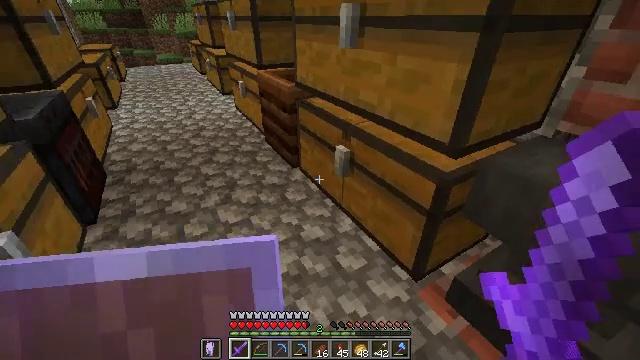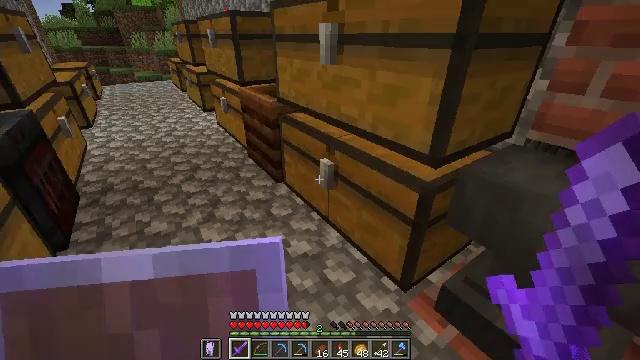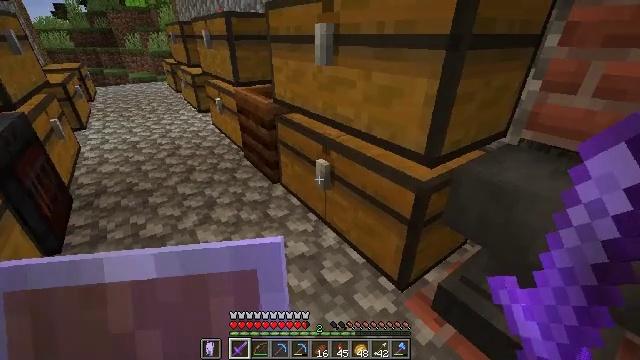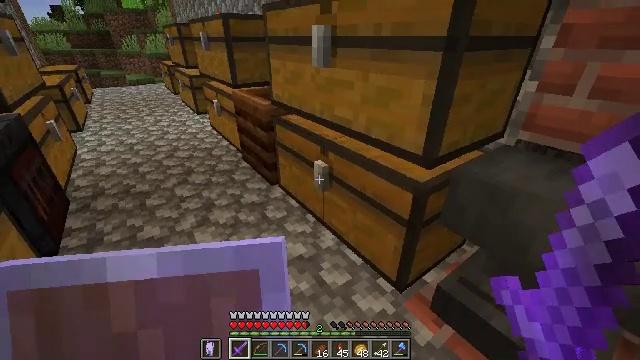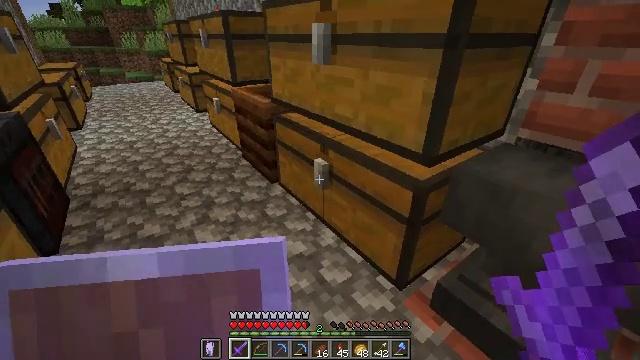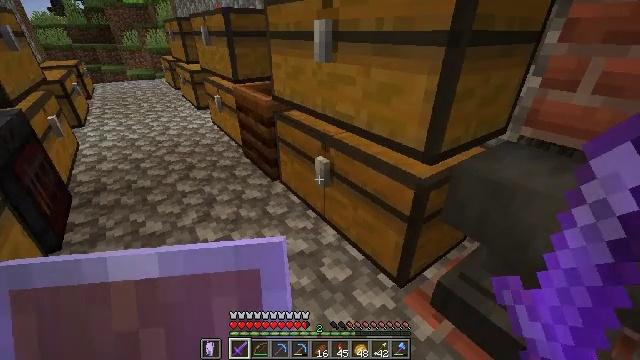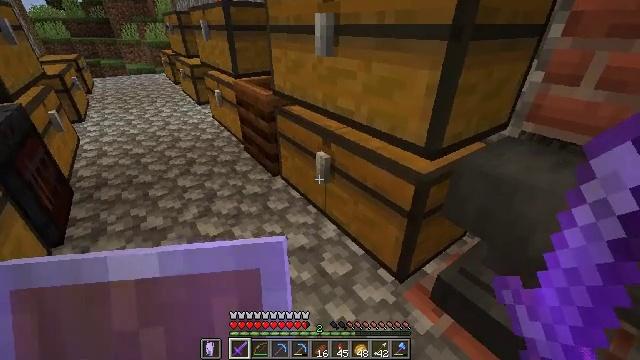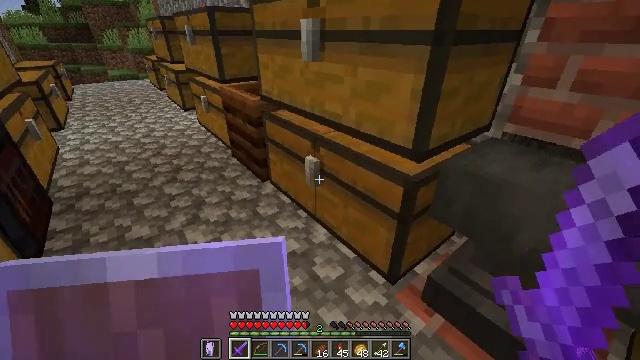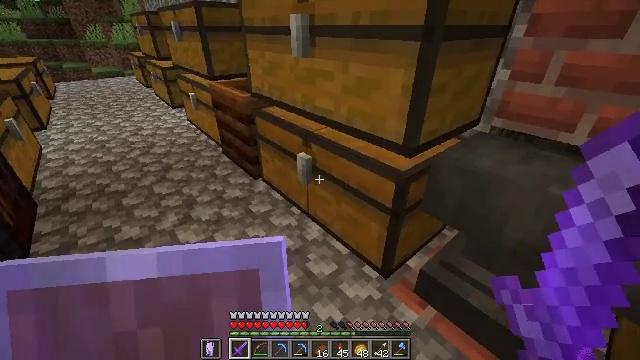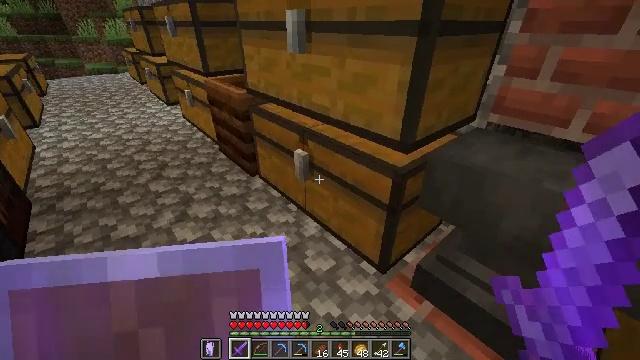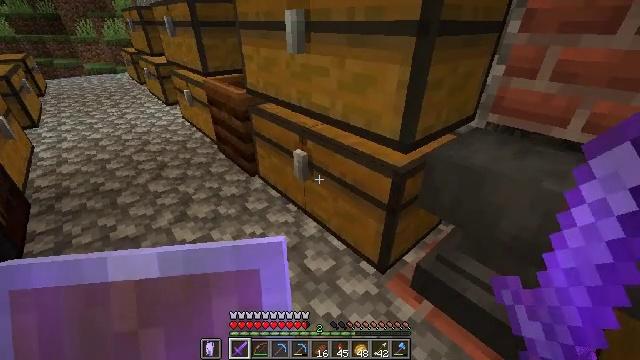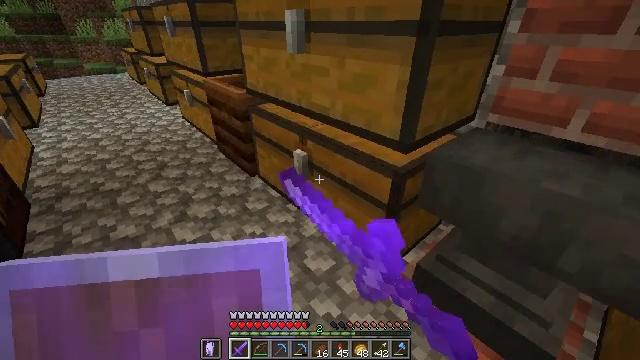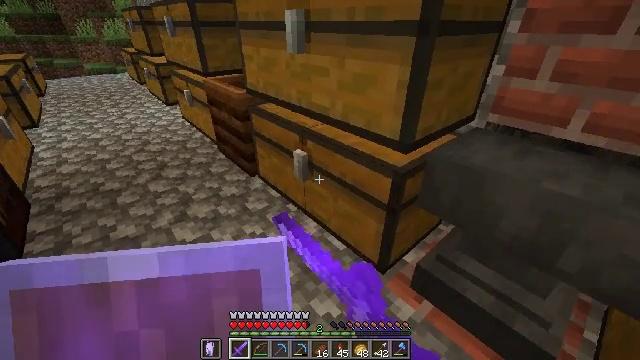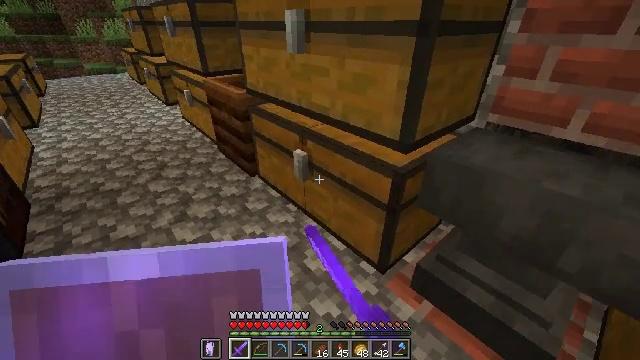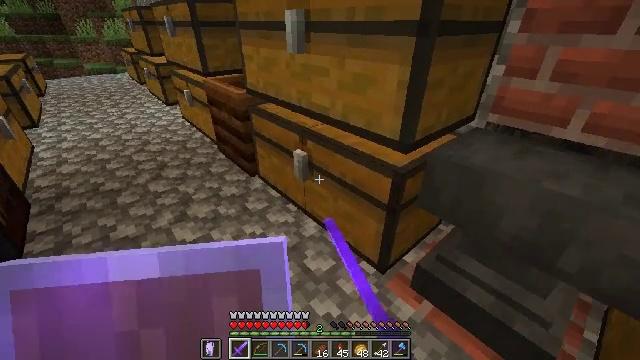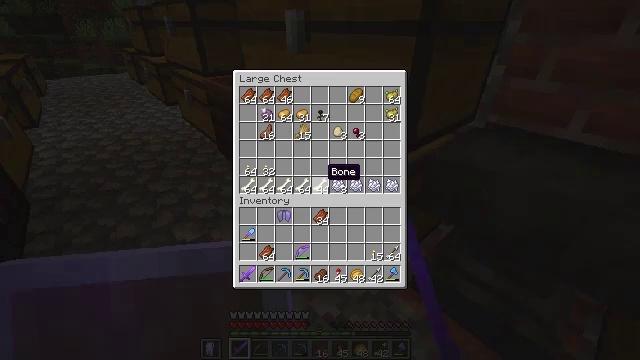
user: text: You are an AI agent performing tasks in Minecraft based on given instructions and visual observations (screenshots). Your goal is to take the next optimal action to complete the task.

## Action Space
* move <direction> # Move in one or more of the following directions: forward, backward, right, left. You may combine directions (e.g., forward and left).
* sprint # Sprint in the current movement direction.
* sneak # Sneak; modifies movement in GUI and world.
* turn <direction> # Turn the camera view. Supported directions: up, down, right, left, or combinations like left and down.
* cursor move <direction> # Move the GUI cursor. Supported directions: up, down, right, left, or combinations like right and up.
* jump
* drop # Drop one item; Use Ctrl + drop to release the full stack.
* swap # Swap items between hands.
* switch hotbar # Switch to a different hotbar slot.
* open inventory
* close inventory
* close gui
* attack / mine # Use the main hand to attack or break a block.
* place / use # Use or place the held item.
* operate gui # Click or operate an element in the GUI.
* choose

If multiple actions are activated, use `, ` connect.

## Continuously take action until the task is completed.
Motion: motion action
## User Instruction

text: Open the crafting table to craft an emerald.
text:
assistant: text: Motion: turn right and up
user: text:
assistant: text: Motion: no_op
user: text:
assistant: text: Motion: no_op
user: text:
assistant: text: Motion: no_op
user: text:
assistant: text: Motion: no_op
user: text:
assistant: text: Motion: turn down
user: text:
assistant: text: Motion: turn right
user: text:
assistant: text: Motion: turn right
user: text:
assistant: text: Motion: no_op
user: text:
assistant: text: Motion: use / place
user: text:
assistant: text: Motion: use / place
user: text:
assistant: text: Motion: use / place
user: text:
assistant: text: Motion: no_op
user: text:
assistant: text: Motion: no_op
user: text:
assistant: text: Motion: no_op
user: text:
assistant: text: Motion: no_op
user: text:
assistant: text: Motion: no_op
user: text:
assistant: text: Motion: no_op
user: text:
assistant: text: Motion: no_op
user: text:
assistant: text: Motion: no_op
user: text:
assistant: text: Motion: no_op
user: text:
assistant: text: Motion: cursor move right
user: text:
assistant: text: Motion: cursor move right and up
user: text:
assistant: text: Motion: cursor move right and up
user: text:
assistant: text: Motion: cursor move right and up
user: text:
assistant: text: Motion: cursor move up
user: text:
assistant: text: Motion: cursor move up
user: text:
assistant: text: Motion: no_op
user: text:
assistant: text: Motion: no_op
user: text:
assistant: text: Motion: no_op